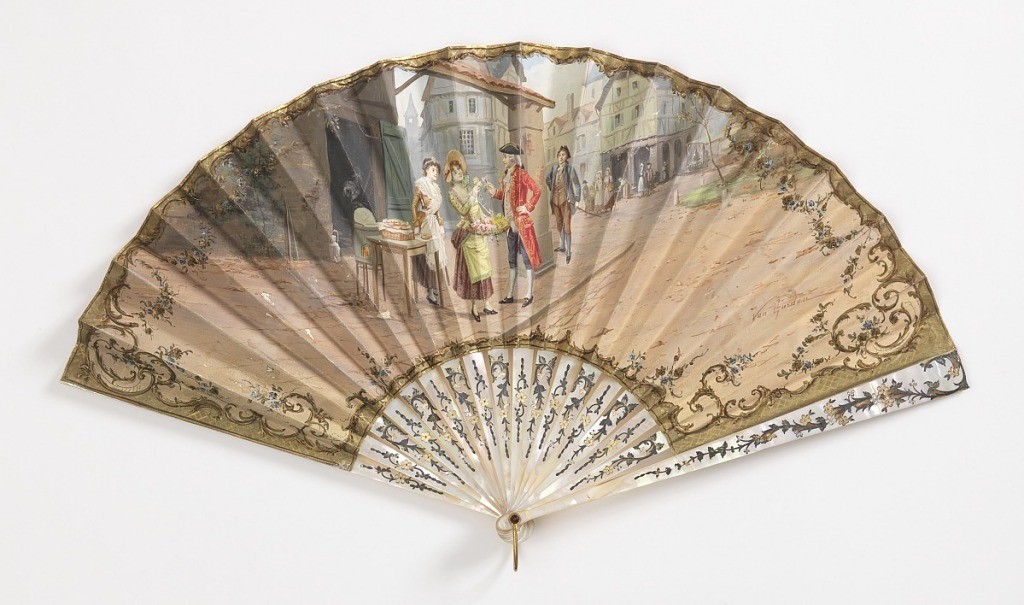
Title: Pleated fan
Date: late 19th century
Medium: Parchment leaf lined with silk and painted with gouache, pierced mother-of-pearl sticks painted with gold and silver, rivet set with faceted stone, gilt metal bail
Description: Parchment leaf lined with silk and painted with gouache showing a street scene with a soldier buying flowers from a vendor. Pierced mother-of-pearl sticks painted with gold and silver showing flowers.  Rivet set with faceted ruby-colored stone and gilt metal bail.